Question: I have an image passed to canny in OpenCv library
and the result is:

is there way to count closed black blocks in the result image?
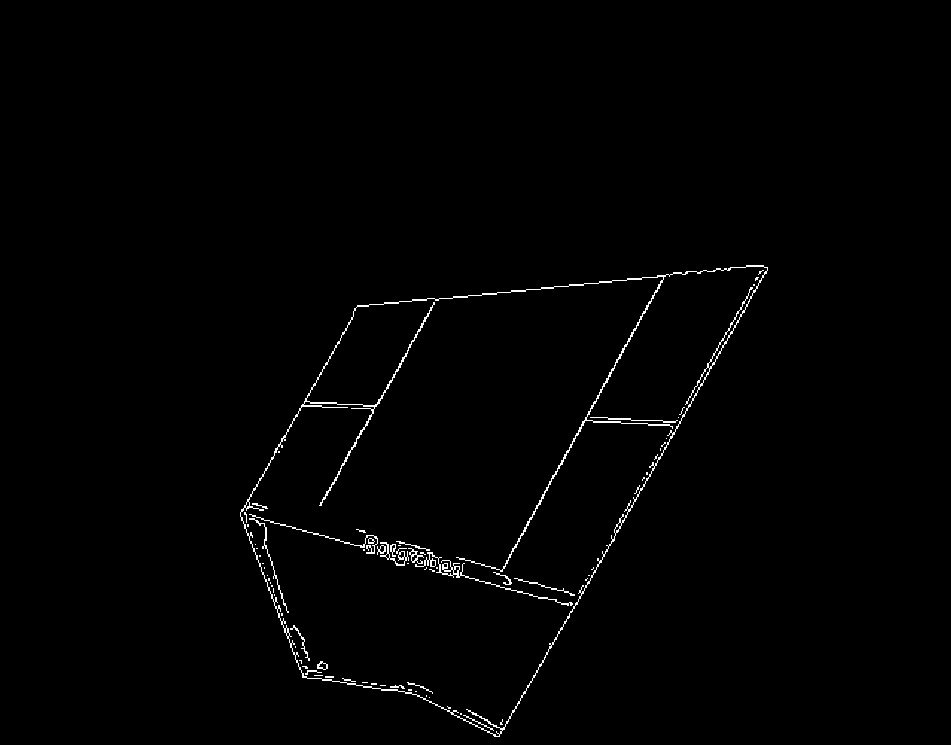
Answer: What you're looking for is called segmentation, and uses a concept called flood-fill or region growing.
There are many methods to do this: <URL> are two of them.